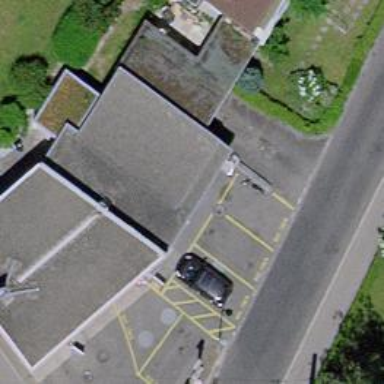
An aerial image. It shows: Convenience shop.